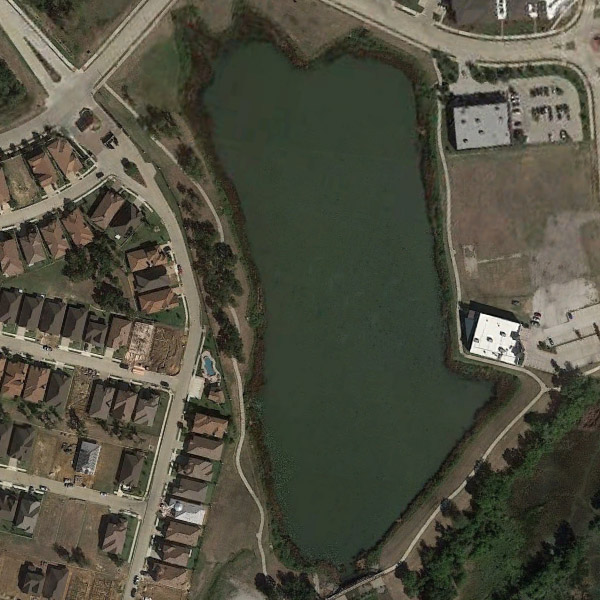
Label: Pond